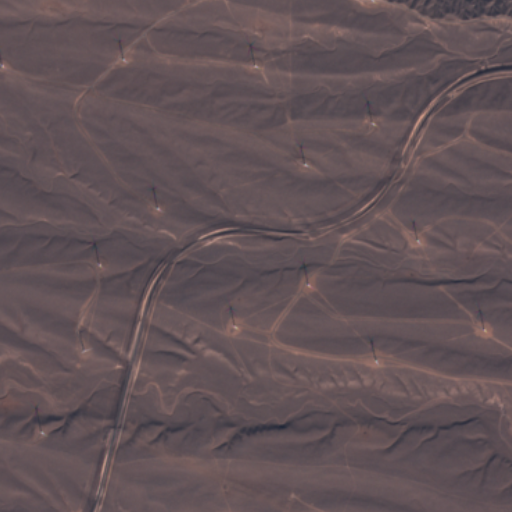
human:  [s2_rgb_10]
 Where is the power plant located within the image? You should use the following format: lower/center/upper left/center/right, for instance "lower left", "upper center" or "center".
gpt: There is no power plant in the image.